Question: I need to add some custom buttons for an EditText which sits on top of the android keyboard.
Just like in the image:

These buttons should hide when there is no keyboard
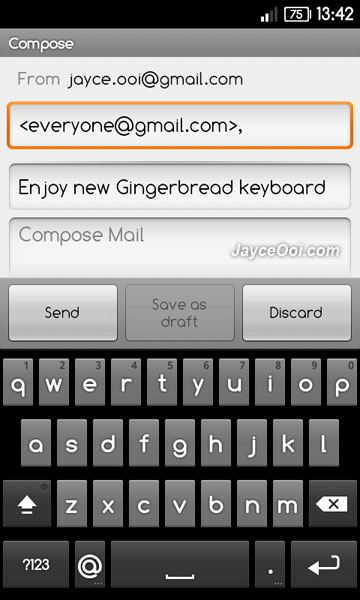
Answer: Try using a RelativeLayout with the property android:alignParentBottom="true". This should keep any content you place with that property within the RelativeLayout at the bottom of the screen.